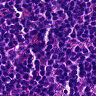
Metastatic tissue present: no